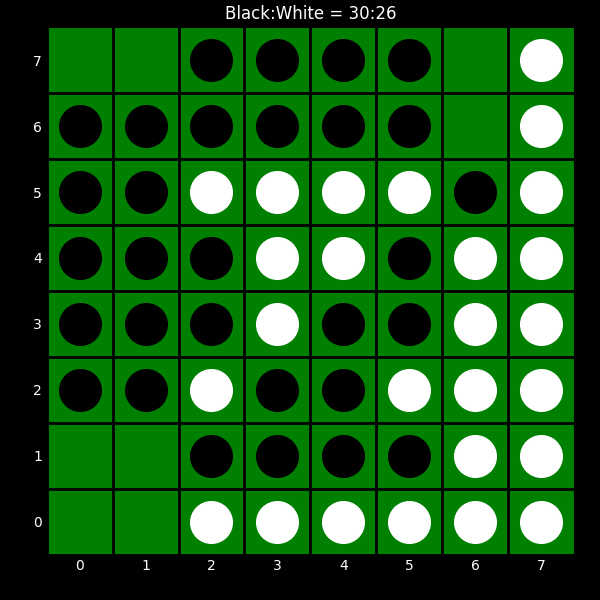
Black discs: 30
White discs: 26